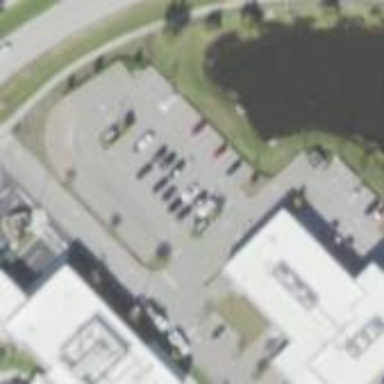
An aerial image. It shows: Building that houses car shop.